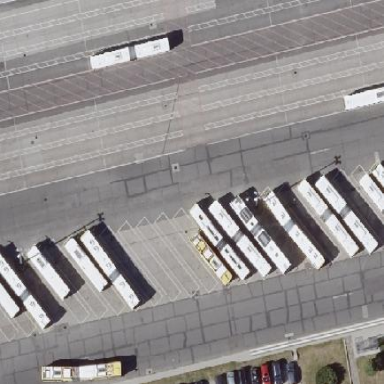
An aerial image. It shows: Parking area with asphalt surface.